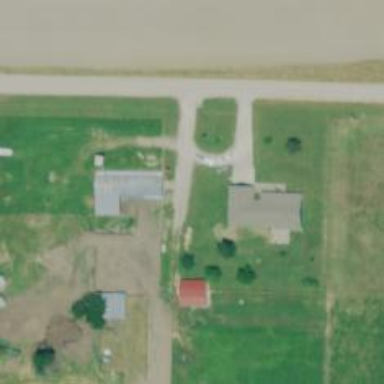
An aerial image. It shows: Driveway.